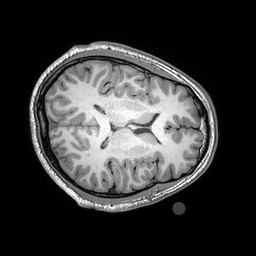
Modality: T1w
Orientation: axial
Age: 24
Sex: male
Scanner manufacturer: philips
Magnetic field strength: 3 T